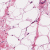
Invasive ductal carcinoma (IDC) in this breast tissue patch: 0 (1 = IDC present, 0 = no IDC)